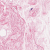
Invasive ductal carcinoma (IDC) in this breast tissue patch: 0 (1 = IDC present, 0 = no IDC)